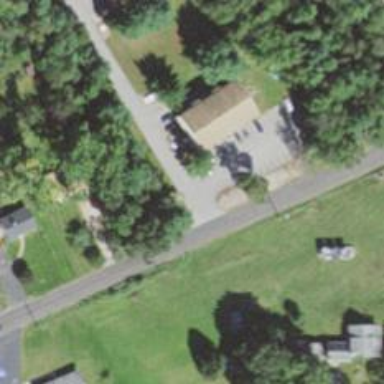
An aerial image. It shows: Residential driveway serving as service road.